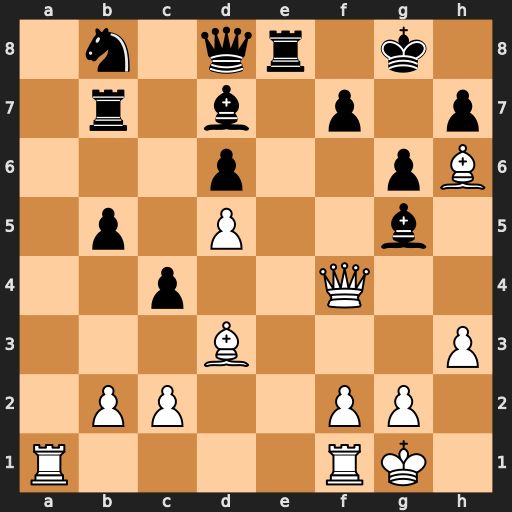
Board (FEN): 1n1qr1k1/1r1b1p1p/3p2pB/1p1P2b1/2p2Q2/3B3P/1PP2PP1/R4RK1
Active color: w
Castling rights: -
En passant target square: -
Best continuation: Bxg5 f6 Bxf6 Rf8 Bxd8